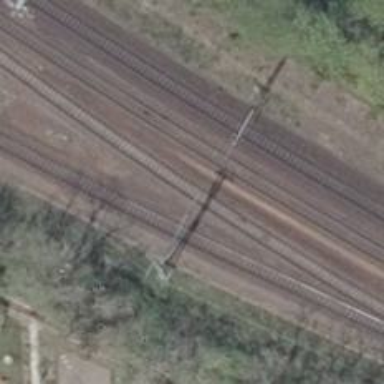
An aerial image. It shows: Railway track with contact line for electrification.